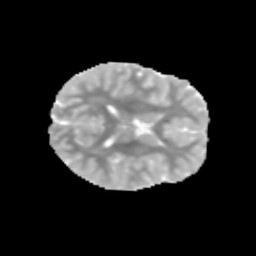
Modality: MD
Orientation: axial
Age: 9
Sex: female
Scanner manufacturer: siemens
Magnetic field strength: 3 T
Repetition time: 3.8 s
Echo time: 0.07 s